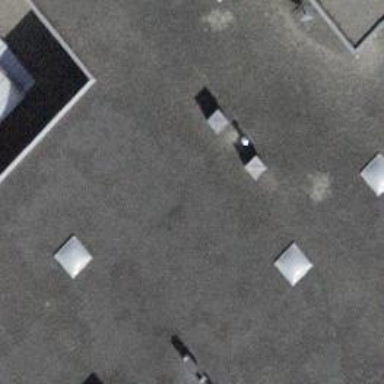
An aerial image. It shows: Furniture shop.